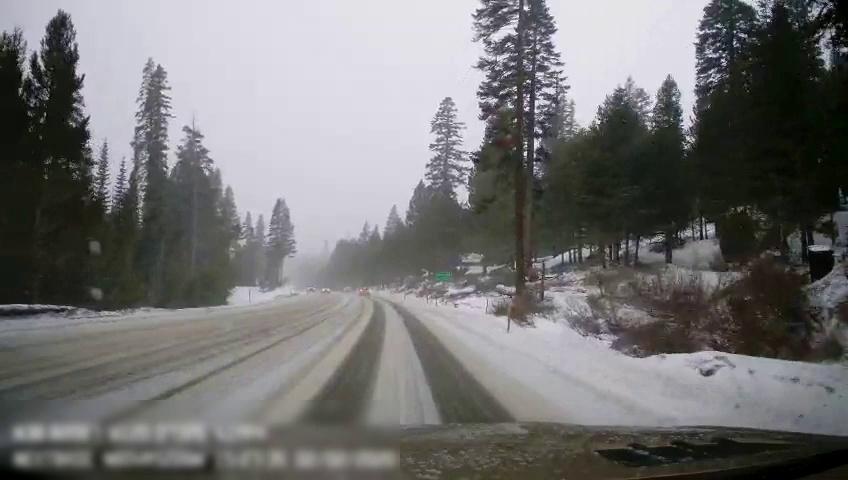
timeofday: Day
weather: Snowy
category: Drivable Space
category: Vehicles | Car
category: Traffic | Signs